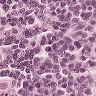
Metastatic tissue present: yes